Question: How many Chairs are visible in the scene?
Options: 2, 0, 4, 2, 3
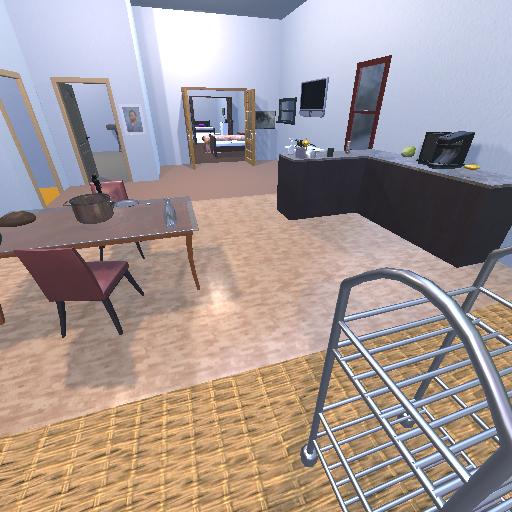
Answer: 2